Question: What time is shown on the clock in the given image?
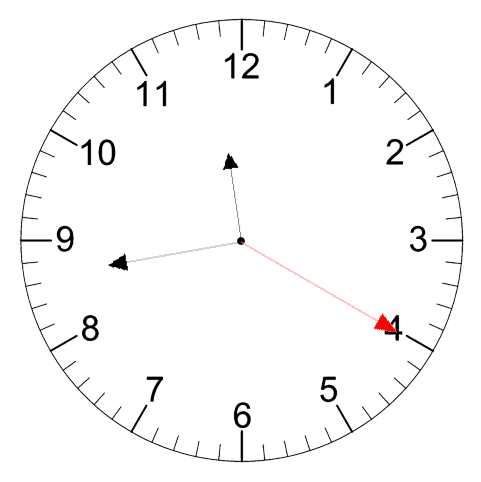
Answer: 11:43:20